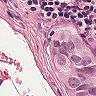
Metastatic tissue present: yes